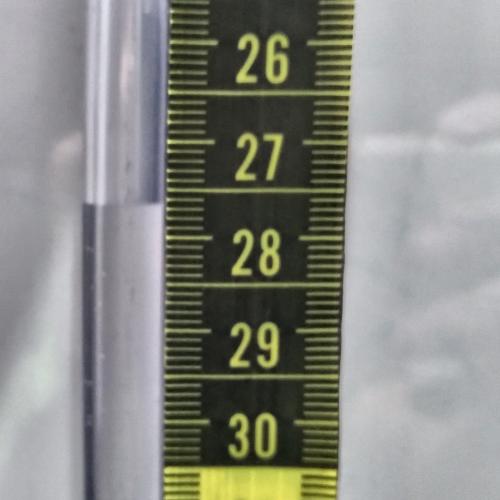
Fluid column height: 27.6 cm